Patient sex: M
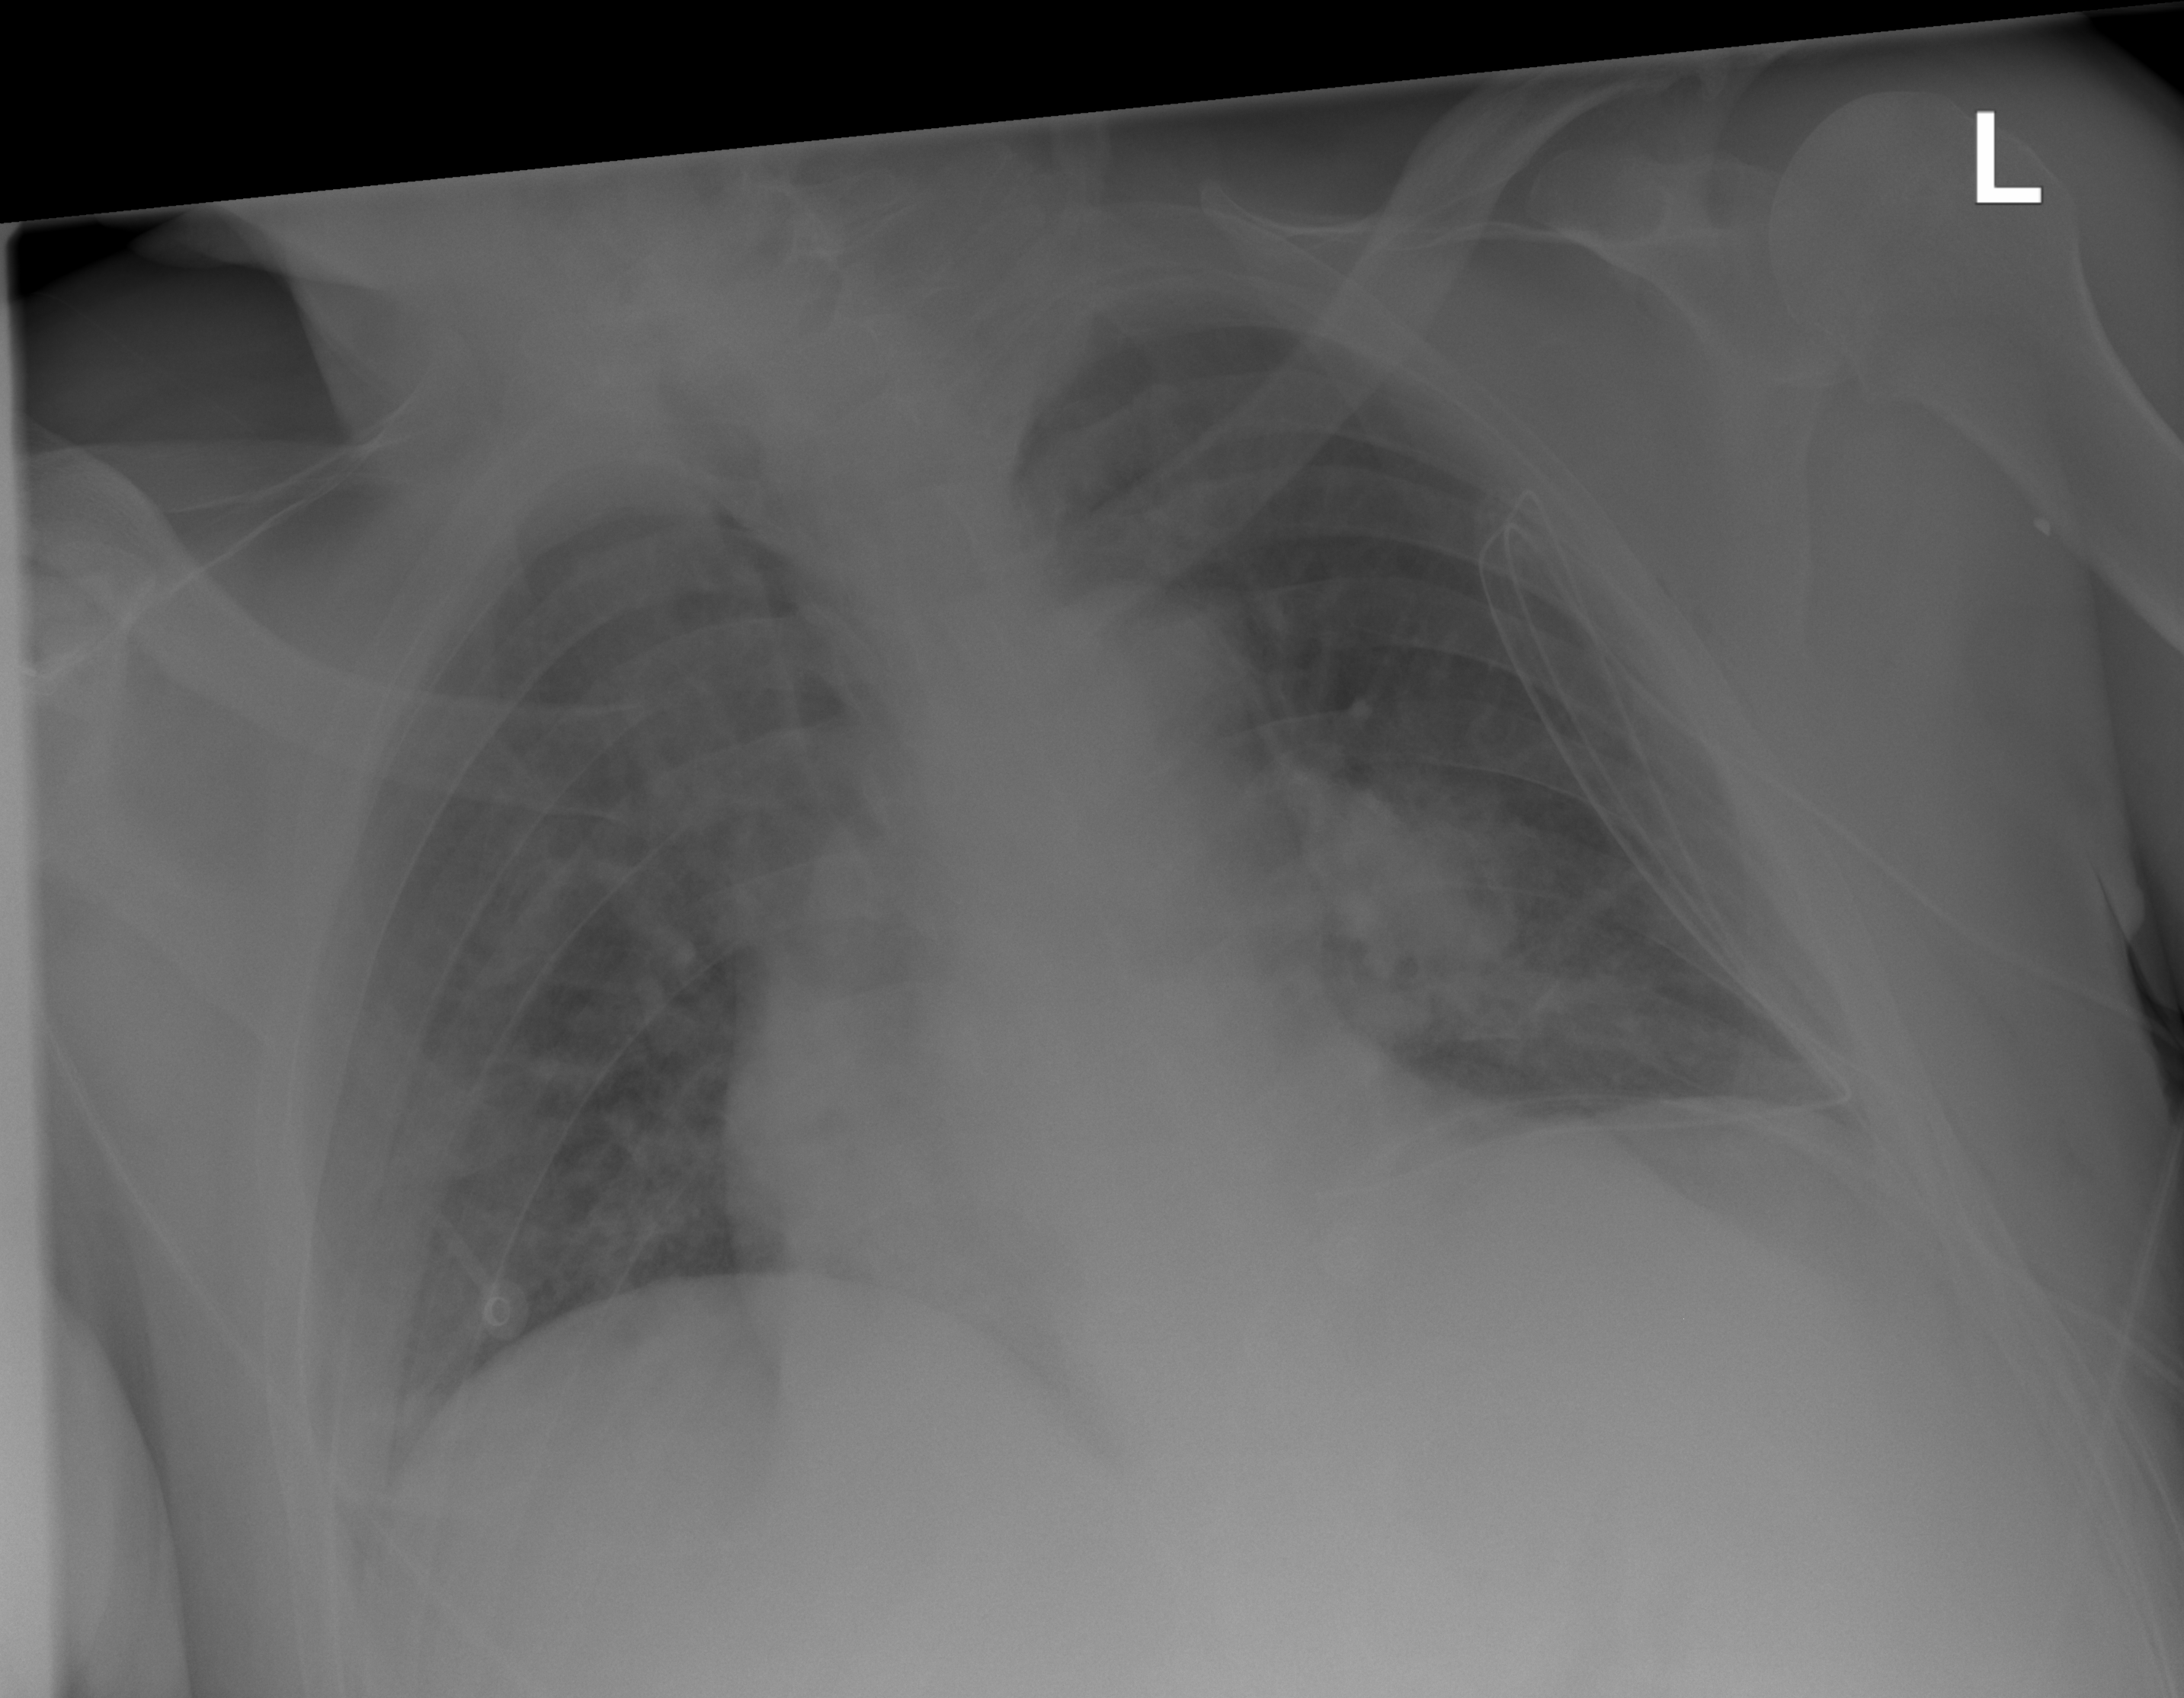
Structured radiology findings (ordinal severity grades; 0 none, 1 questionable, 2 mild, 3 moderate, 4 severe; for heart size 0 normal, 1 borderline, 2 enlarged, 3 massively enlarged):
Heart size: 0
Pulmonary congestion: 2
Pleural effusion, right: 0
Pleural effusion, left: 0
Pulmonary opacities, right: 0
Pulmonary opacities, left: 0
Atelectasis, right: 0
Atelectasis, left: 0